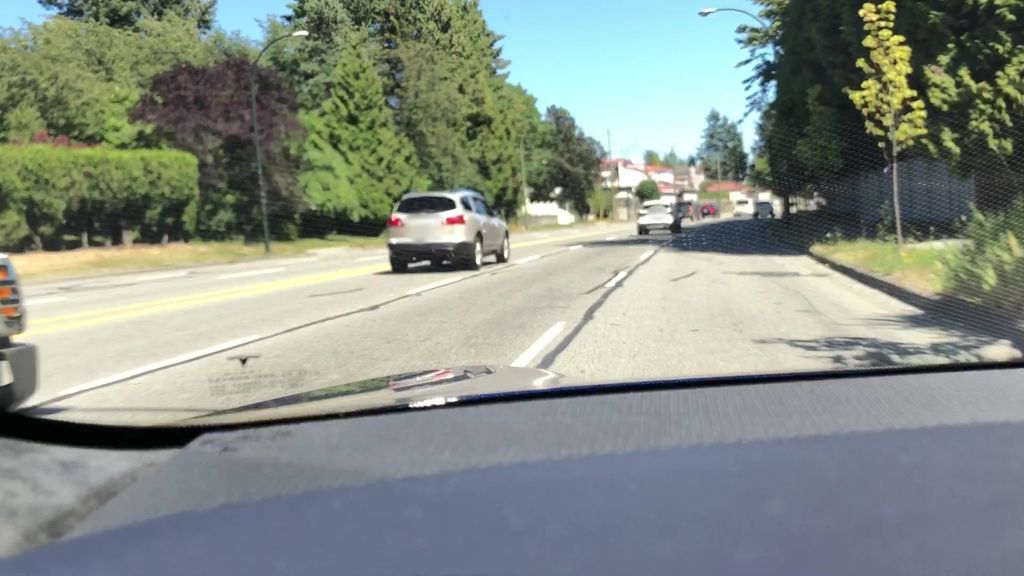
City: vancouver